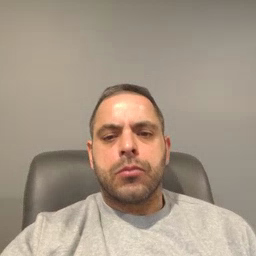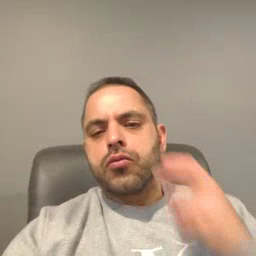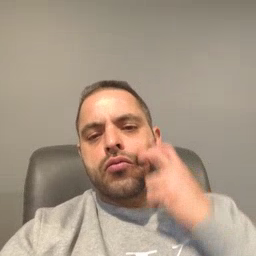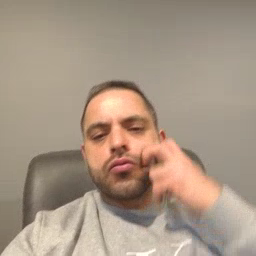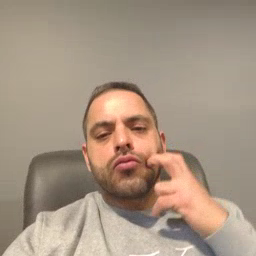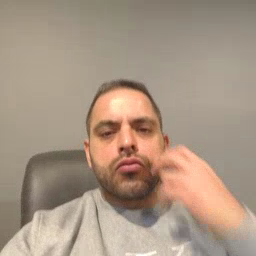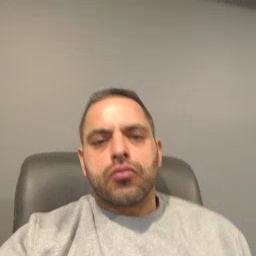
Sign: gum